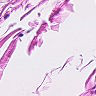
Metastatic tissue present: no